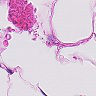
Metastatic tissue present: no